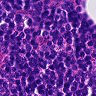
Metastatic tissue present: no